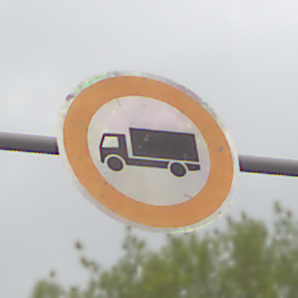
Verkehrszeichen: VerbotFuerKraftfahrzeugeUeberDreiKommaFuenfTonnen
Umgebung: Outdoor, Nature
Tageszeit: MorningAfternoon
Wetter: Overcast
Licht: Natural
Jahreszeit: NotSpecified
Kontrast: LowContrast